Aerial crown-view tile of a tropical tree (Barro Colorado Island, Panama), acquired 20240716:
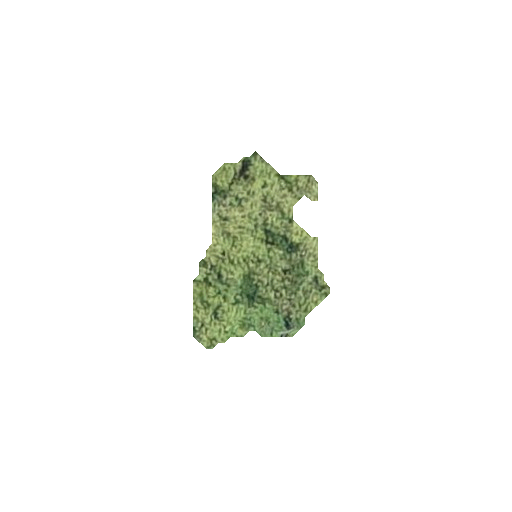
Species: Tachigali panamensis
GBIF accepted scientific name: Tachigali panamensis
Crown area: 28.509 m²